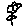
Label: flower